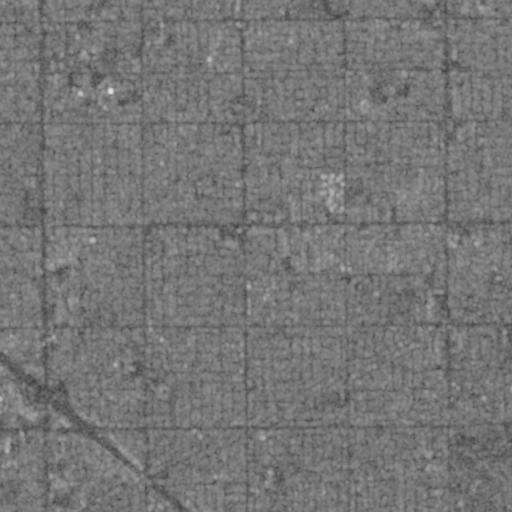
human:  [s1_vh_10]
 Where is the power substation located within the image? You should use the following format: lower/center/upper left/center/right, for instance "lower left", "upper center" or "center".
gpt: The power substation is located in the lower right of the image.
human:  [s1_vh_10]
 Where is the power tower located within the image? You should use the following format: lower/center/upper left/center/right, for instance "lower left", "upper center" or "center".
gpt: The power tower is located in the lower left of the image.
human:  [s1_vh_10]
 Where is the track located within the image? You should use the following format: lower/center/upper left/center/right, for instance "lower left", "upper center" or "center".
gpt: The track is located in the upper right of the image.
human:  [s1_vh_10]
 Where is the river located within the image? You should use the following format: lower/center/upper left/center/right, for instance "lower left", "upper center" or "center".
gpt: The river is located in the right of the image.
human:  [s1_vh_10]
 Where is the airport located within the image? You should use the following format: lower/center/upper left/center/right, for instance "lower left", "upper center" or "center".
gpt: There is no airport in the image.

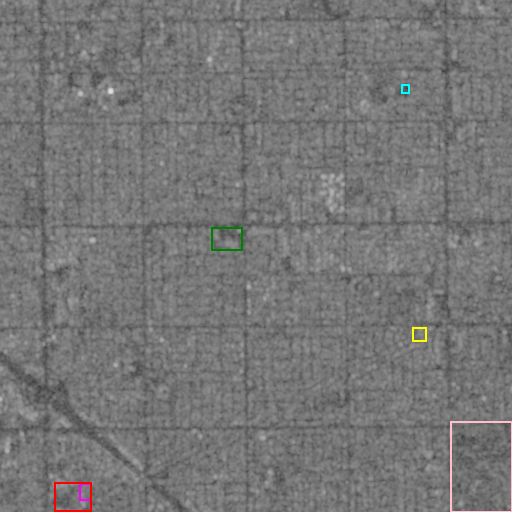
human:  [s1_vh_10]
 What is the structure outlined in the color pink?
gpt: The structure outlined in pink is a park.
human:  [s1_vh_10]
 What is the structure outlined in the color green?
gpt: The structure outlined in green is a parking lot.
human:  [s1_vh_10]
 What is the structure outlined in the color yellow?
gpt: The structure outlined in yellow is a power substation.
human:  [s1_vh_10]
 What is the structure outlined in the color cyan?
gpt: The structure outlined in cyan is a track.
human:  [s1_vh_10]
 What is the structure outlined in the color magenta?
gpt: The structure outlined in magenta is a building.
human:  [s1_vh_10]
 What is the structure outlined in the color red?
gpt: The structure outlined in red is a building.
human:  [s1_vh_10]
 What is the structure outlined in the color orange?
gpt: There is no orange outline.